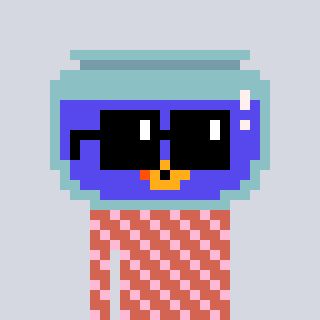
a pixel art character with square black sunglasses, a goldfish-shaped head and a peachy-colored body on a cool background